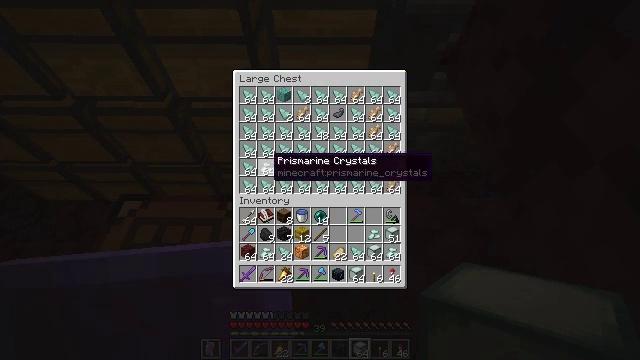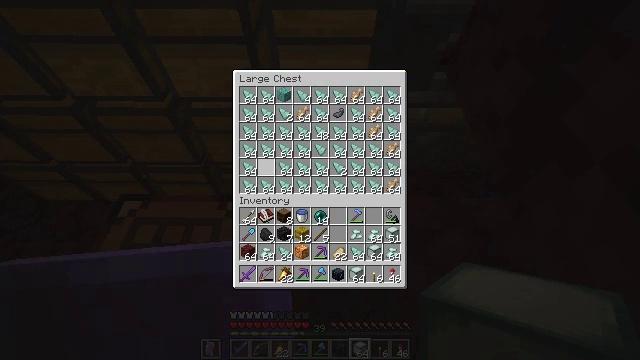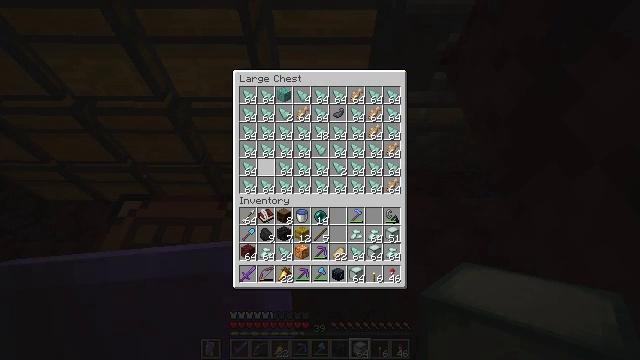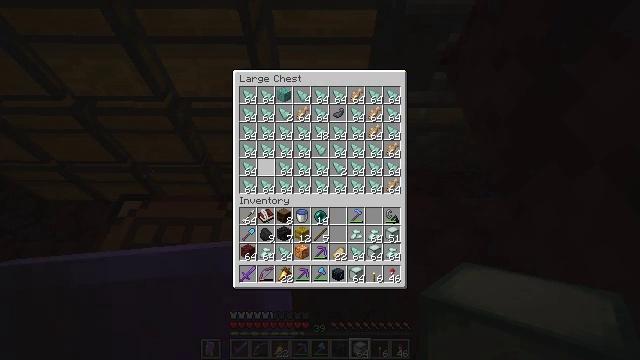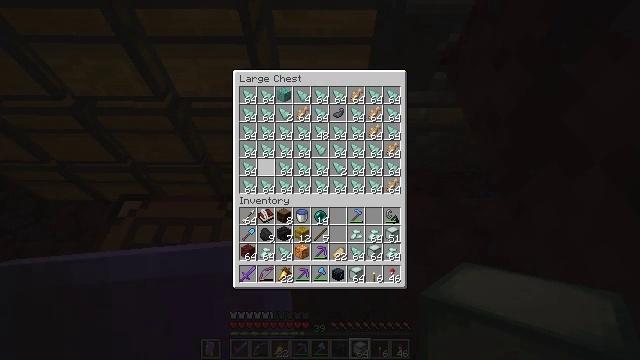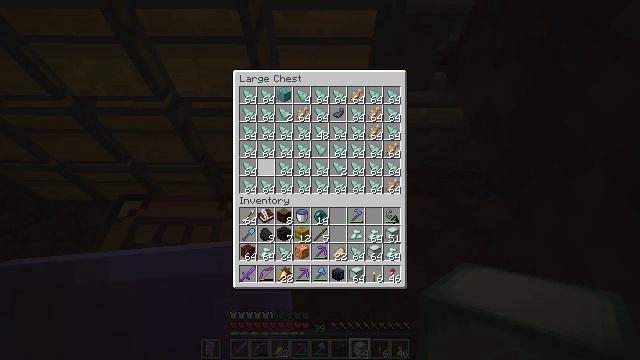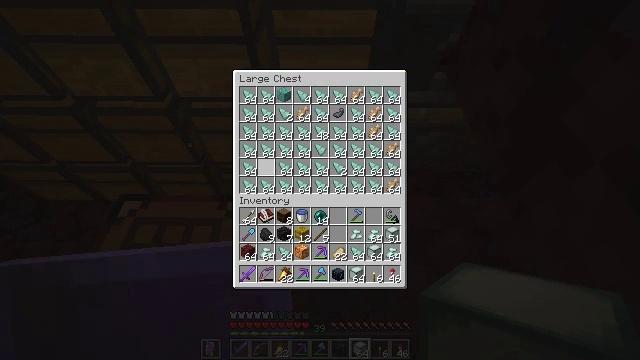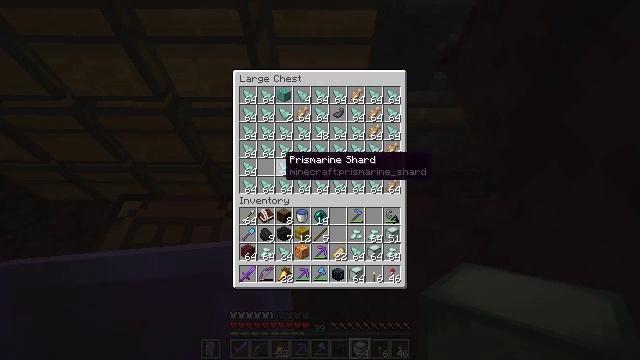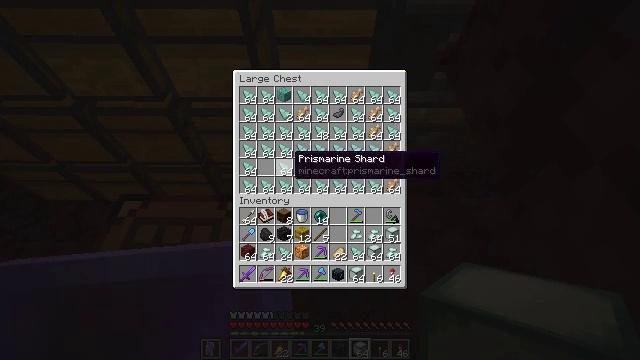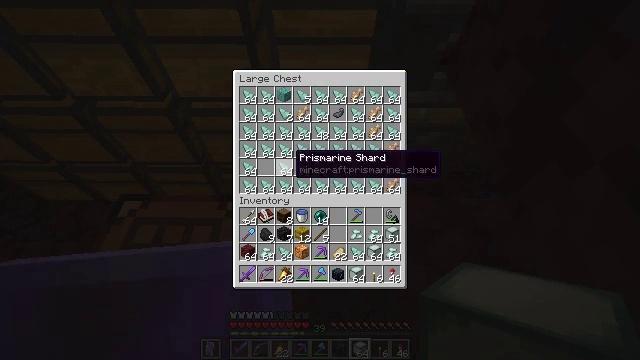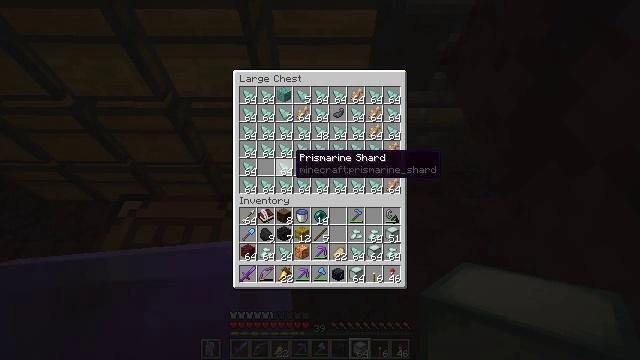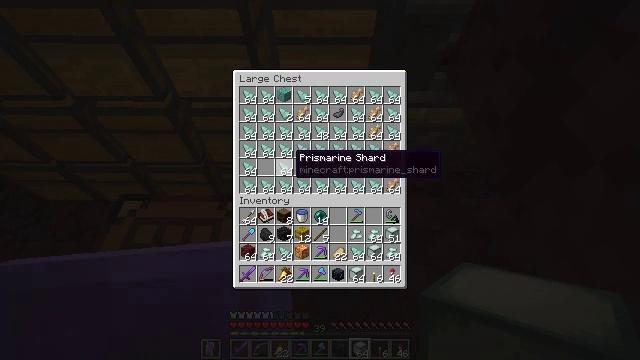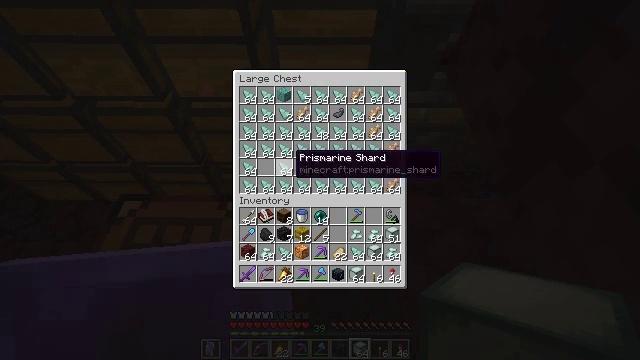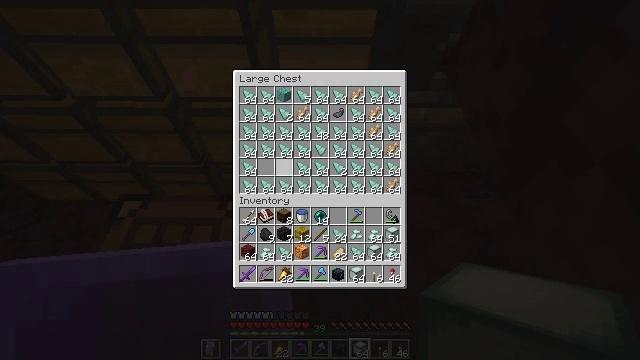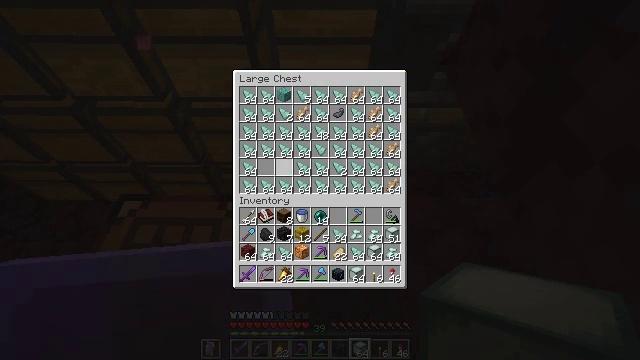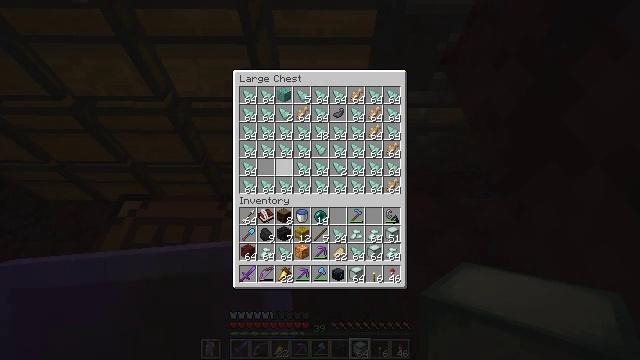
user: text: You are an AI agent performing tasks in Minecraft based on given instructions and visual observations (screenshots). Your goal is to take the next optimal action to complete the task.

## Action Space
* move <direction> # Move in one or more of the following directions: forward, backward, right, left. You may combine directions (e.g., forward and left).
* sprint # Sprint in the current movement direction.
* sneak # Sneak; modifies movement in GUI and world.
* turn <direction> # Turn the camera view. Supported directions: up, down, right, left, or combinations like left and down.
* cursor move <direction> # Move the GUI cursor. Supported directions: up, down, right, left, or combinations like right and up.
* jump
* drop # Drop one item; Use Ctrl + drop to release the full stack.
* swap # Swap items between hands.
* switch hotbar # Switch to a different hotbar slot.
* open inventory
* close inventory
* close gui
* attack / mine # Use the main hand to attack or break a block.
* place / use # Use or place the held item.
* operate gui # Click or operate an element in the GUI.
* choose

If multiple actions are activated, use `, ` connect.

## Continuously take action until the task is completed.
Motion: motion action
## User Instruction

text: Put prismarine materials in the crafting table to craft a sea lantern.
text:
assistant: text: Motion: sneak, operate gui
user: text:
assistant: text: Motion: sneak, operate gui
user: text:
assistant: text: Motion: sneak, operate gui
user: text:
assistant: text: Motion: sneak
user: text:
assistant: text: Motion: sneak
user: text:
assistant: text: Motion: sneak
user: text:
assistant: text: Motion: sneak, cursor move right
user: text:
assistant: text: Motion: sneak, cursor move right
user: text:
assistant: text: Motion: sneak
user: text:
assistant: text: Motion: sneak
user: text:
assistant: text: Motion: sneak
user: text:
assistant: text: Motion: sneak
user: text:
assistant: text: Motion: sneak, operate gui
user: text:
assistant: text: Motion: sneak, operate gui
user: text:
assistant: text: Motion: sneak, operate gui
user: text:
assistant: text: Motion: sneak
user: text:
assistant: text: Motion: sneak
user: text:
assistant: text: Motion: sneak, cursor move right
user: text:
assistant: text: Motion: sneak, cursor move right
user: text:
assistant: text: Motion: sneak, cursor move right
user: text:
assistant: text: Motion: sneak, cursor move right
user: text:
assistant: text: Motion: sneak
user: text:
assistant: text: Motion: sneak, cursor move right
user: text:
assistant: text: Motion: sneak
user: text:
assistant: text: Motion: sneak
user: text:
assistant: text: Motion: sneak
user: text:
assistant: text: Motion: sneak
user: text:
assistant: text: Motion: sneak
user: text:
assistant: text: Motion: sneak
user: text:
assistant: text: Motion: sneak